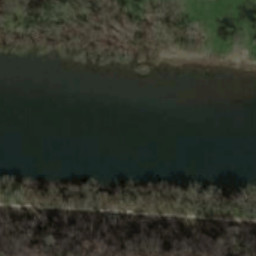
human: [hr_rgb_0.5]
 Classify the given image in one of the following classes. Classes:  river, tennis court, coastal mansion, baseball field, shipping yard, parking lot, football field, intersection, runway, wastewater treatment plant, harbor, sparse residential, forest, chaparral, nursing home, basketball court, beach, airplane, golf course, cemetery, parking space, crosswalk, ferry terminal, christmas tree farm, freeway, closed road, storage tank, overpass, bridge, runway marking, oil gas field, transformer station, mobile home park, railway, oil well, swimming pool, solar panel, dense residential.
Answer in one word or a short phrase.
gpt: river